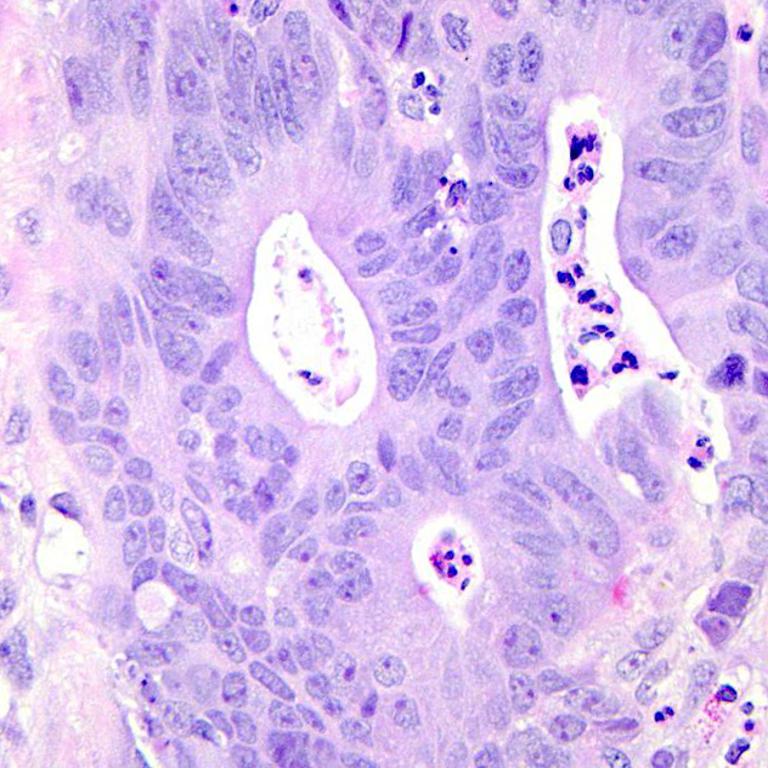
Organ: colon
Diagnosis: adenocarcinomas